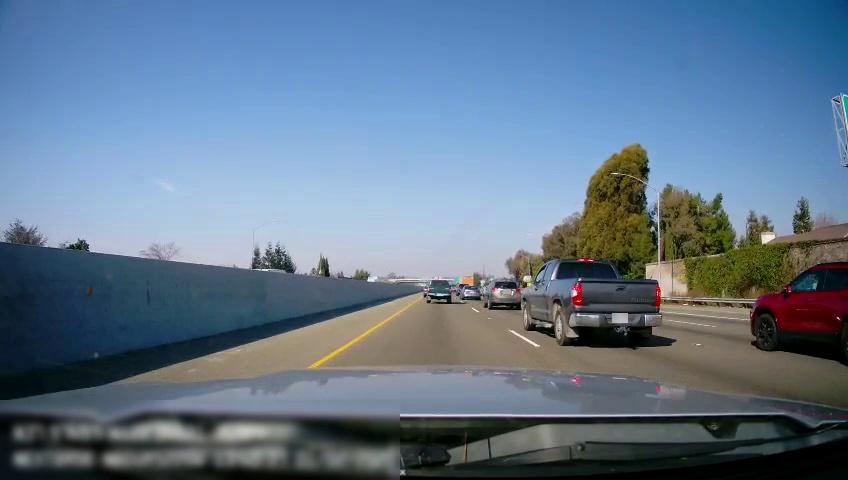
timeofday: Day
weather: Sunny
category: Drivable Space
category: Vehicles | Truck
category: Vehicles | SUV
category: Vehicles | Car
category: Vehicles | SUV
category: Vehicles | Truck
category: Vehicles | SUV
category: Vehicles | Truck
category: Vehicles | Truck
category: Lanes | Alternate Lane
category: Lanes | Current Lane
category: Lanes | Alternate Lane
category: Lanes | Alternate Lane
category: Lanes | Alternate Lane
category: Traffic | Signs